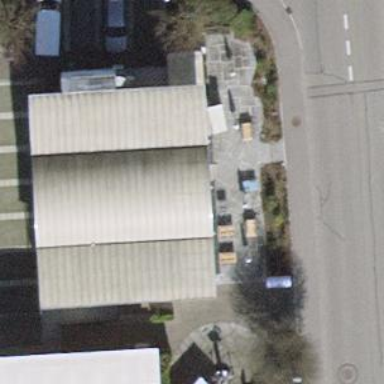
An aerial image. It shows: Restaurant.